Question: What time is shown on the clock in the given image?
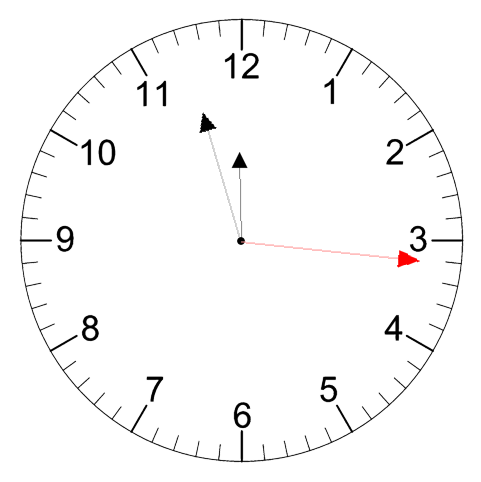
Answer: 11:57:16